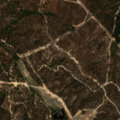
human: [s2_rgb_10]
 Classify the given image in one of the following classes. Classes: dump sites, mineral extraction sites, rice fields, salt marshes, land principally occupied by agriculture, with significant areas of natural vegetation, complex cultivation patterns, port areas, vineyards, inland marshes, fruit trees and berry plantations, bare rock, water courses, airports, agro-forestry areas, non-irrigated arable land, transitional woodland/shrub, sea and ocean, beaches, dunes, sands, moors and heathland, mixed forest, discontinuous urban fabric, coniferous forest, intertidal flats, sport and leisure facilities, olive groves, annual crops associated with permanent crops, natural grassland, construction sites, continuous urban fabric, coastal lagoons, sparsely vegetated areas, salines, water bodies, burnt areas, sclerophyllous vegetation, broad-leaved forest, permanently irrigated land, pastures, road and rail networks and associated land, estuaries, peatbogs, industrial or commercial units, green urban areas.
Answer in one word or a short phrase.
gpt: broad-leaved forest, mixed forest